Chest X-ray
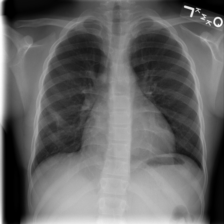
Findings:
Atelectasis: positive
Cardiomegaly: negative
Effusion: negative
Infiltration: negative
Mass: negative
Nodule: negative
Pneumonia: negative
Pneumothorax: negative
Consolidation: negative
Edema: negative
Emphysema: negative
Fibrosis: negative
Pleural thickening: negative
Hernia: negative